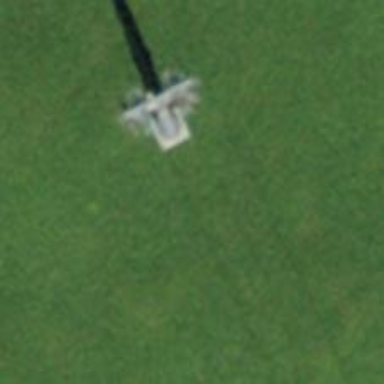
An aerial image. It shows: Pylon for aerialway.